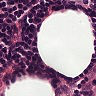
Metastatic tissue present: no